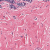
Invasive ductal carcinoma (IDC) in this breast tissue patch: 0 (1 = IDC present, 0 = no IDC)